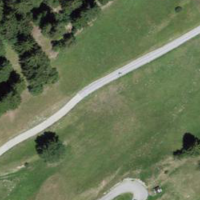
EUNIS habitat code: 43
Species observed at this site:
Eristalis tenax
Lysandra coridon
Bombus lapidarius
Myathropa florea
Polyommatus icarus
Apis mellifera
Salvia pratensis